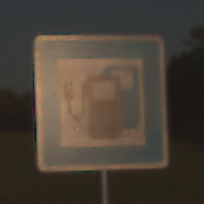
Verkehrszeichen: LadestationFuerElektrofahrzeuge
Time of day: SunriseSunset
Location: Outdoor (Nature)
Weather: PartlyCloudy
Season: NotSpecified
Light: Natural